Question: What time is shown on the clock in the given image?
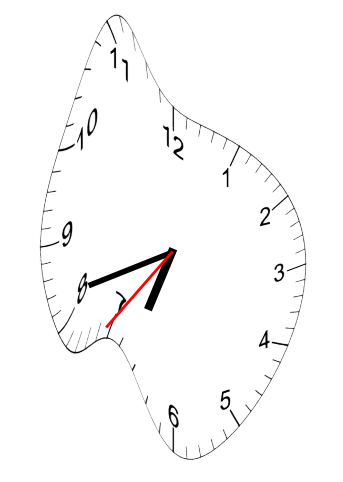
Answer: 06:41:36